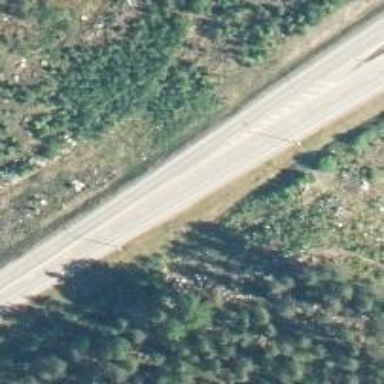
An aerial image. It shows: Asphalt road classified as trunk highway.